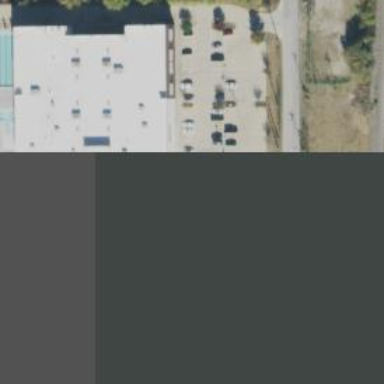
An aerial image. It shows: Building that houses fitness center.